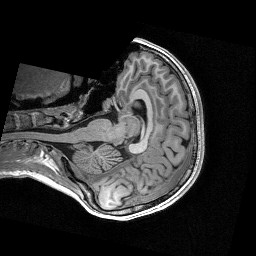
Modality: T1w
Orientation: axial
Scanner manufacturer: siemens
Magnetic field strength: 3 T
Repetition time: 2.53 s
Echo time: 0.00267 s